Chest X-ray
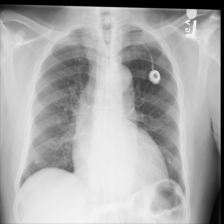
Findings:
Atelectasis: negative
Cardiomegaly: positive
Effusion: negative
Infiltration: negative
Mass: negative
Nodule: positive
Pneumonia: negative
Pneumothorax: negative
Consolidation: negative
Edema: negative
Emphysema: negative
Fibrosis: negative
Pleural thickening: negative
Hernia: negative